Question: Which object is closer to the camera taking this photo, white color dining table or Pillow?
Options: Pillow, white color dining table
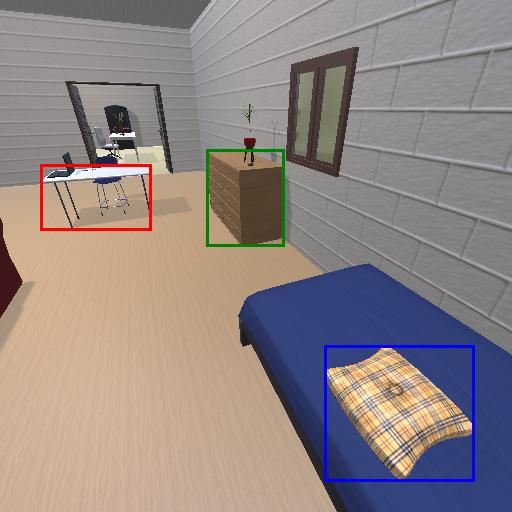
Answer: Pillow